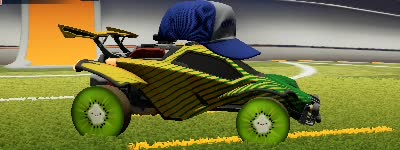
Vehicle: octane